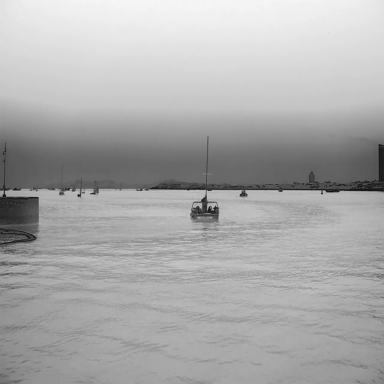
There are ten objects shown in the infrared image, including four sailboats, five bulk_carriers, and a container_ship.